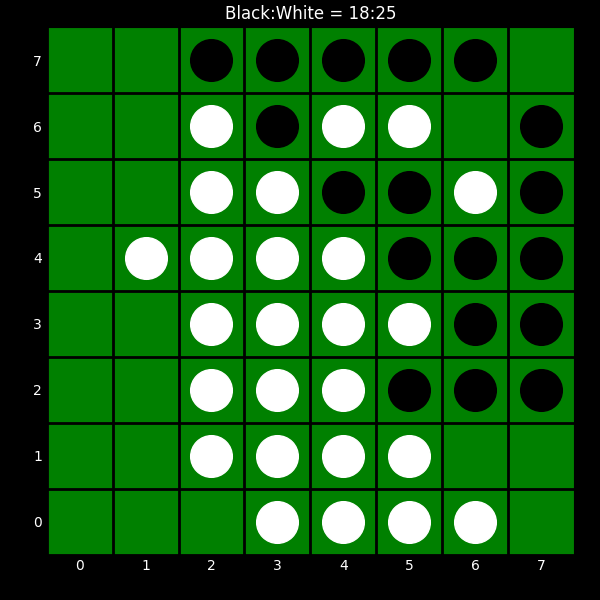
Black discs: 18
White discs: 25